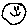
Label: smiley face